Question: I am using the awesome MahAppsMetro WPF control suite. I have a tree view that loads the file system. I also want to display images in the 'TreeViewItem's so I have overridden the metro tree style as follows
'''
<UserControl x:Class="GDE.Tree.TreeView"
xmlns="http://schemas.microsoft.com/winfx/2006/xaml/presentation"
xmlns:x="http://schemas.microsoft.com/winfx/2006/xaml"
xmlns:mc="http://schemas.openxmlformats.org/markup-compatibility/2006"
xmlns:d="http://schemas.microsoft.com/expression/blend/2008"
xmlns:Caliburn="http://www.caliburnproject.org"
xmlns:Metro="http://metro.mahapps.com/winfx/xaml/controls"
mc:Ignorable="d"
d:DesignHeight="300"
d:DesignWidth="300">
<UserControl.Resources>
<HierarchicalDataTemplate x:Key="TreeTemplate" ItemsSource="{Binding Path=Children}"/>
</UserControl.Resources>
<!--TreeView-->
<Grid>
<Grid.RowDefinitions>
<RowDefinition Height="Auto"/>
<RowDefinition Height="*"/>
</Grid.RowDefinitions>
<TextBox Grid.Row="0"
Margin="5"
IsReadOnly="True"
Text="{Binding SelectedPath, Mode=TwoWay}"/>
<TreeView Grid.Row="1"
Margin="5"
ItemsSource="{Binding RootChildren}"
ItemTemplate="{StaticResource TreeTemplate}">
<TreeView.Resources>
<Style TargetType="{x:Type TreeViewItem}"
BasedOn="{StaticResource MetroTreeViewItem}">
<Setter Property="HeaderTemplate">
<Setter.Value>
<DataTemplate>
<StackPanel Orientation="Horizontal">
<Image Name="img"
Width="16"
Height="16"
Stretch="Fill"
Source="{Binding Path=Icon, Mode=OneTime}"
VerticalAlignment="Center"
HorizontalAlignment="Center"/>
<TextBlock Text="{Binding DisplayName, Mode=OneTime}"
Margin="5,0,0,0"
VerticalAlignment="Center"
HorizontalAlignment="Left"/>
</StackPanel>
</DataTemplate>
</Setter.Value>
</Setter>
</Style>
</TreeView.Resources>
</TreeView>
</Grid>
</UserControl>
'''
But this does not seem to work as intended and I can't figure out why. From this XAML, I get no binding errors and the visuals look like:

I have gone more extensive with the XAML mark up but I am getting the exact same visuals.
Thanks for your time.
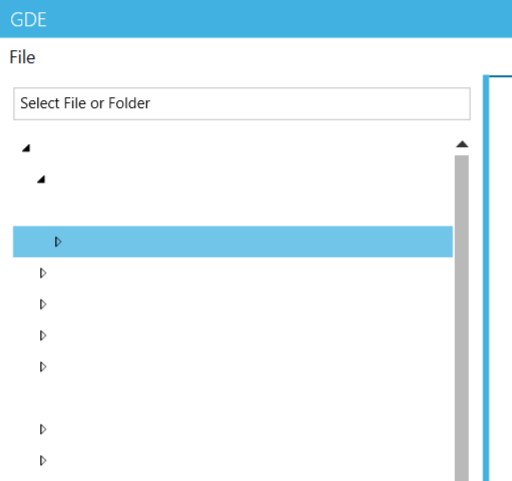
Answer: To sum up comments instead of changing 'Style' you need to move 'StackPanel' from 'DataTemplate' directly into 'HierarchicalDataTemplate' as at the moment used template has no content:
'''
<HierarchicalDataTemplate x:Key="TreeTemplate" ItemsSource="{Binding Path=Children}">
<StackPanel Orientation="Horizontal">
<Image Name="img" ... />
<TextBlock Text="{Binding DisplayName, Mode=OneTime}" ... />
</StackPanel>
</HierarchicalDataTemplate>
'''